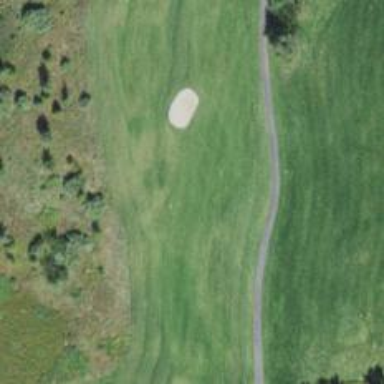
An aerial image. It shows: View of golf hole.